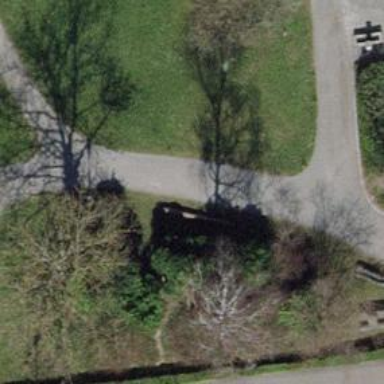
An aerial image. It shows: Footway with pebblestone surface.